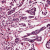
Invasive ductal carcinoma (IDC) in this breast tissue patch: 1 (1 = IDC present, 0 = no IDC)